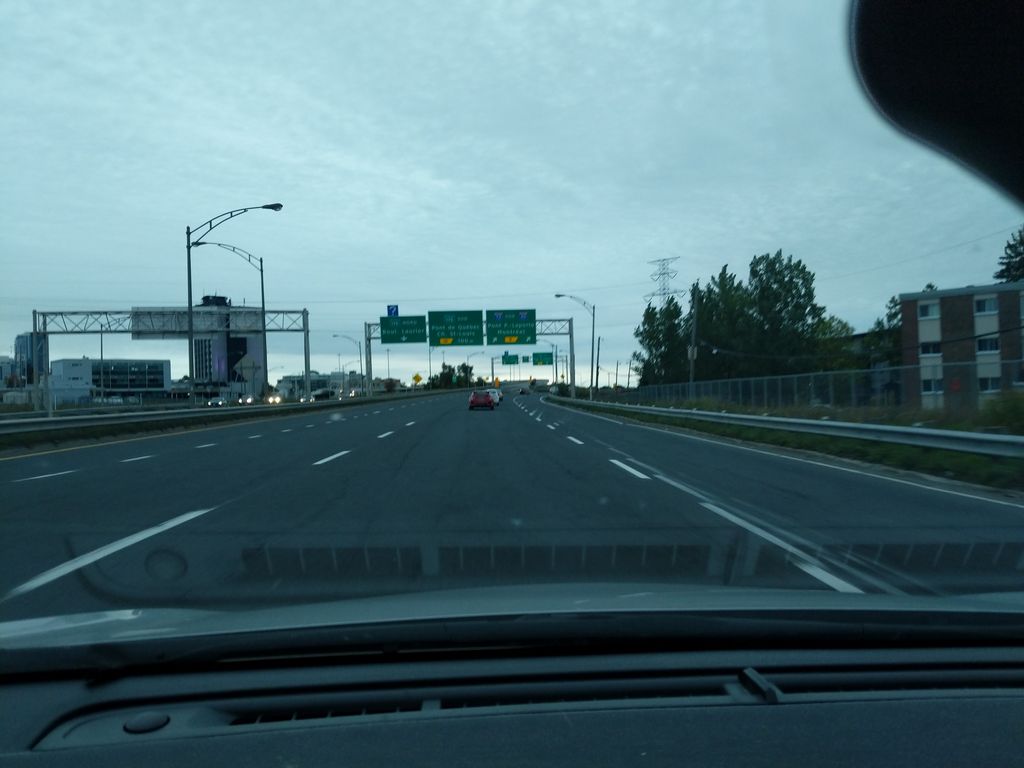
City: quebec_city